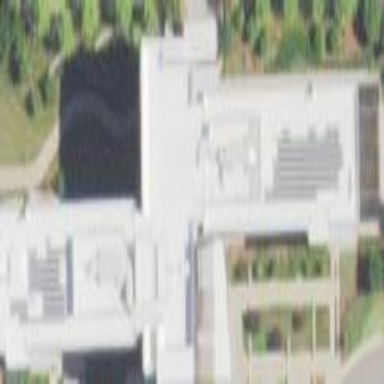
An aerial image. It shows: Commercial building.